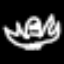
Label: squiggle